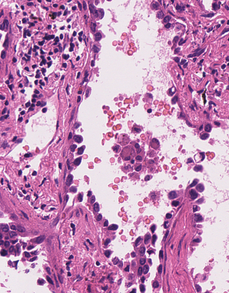
Tumor epithelial tissue: yes
Tumor-associated stroma tissue: yes
Normal tissue: no